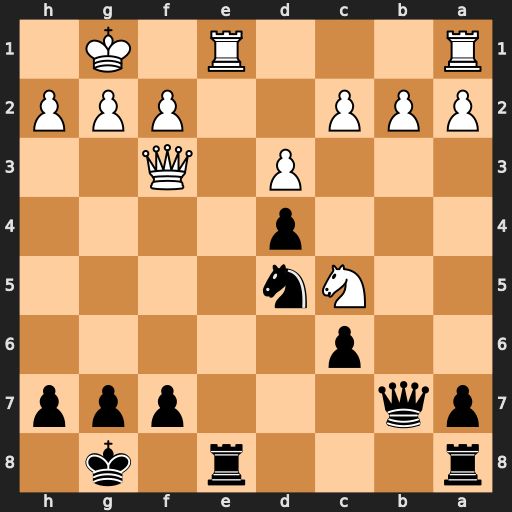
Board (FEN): r3r1k1/pq3ppp/2p5/2Nn4/3p4/3P1Q2/PPP2PPP/R3R1K1
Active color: b
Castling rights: -
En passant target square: -
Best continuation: Rxe1+ Rxe1 Qb4 Re2 Qxc5